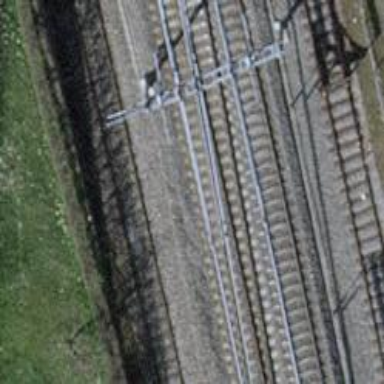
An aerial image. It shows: Single-track electrified railway with contact line.